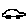
Label: car